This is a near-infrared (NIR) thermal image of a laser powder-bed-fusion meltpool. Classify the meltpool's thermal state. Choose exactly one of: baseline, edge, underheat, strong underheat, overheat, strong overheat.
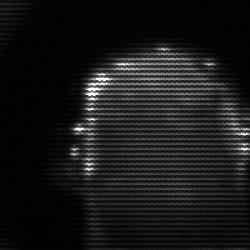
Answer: baseline